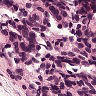
Metastatic tissue present: yes